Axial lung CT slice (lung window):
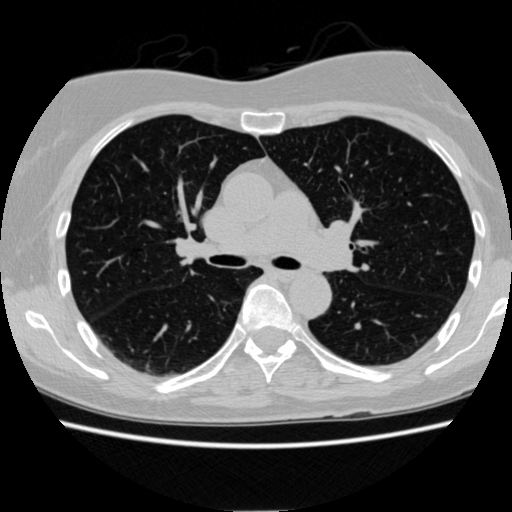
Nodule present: no